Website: ulta-beauty
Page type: billing-address
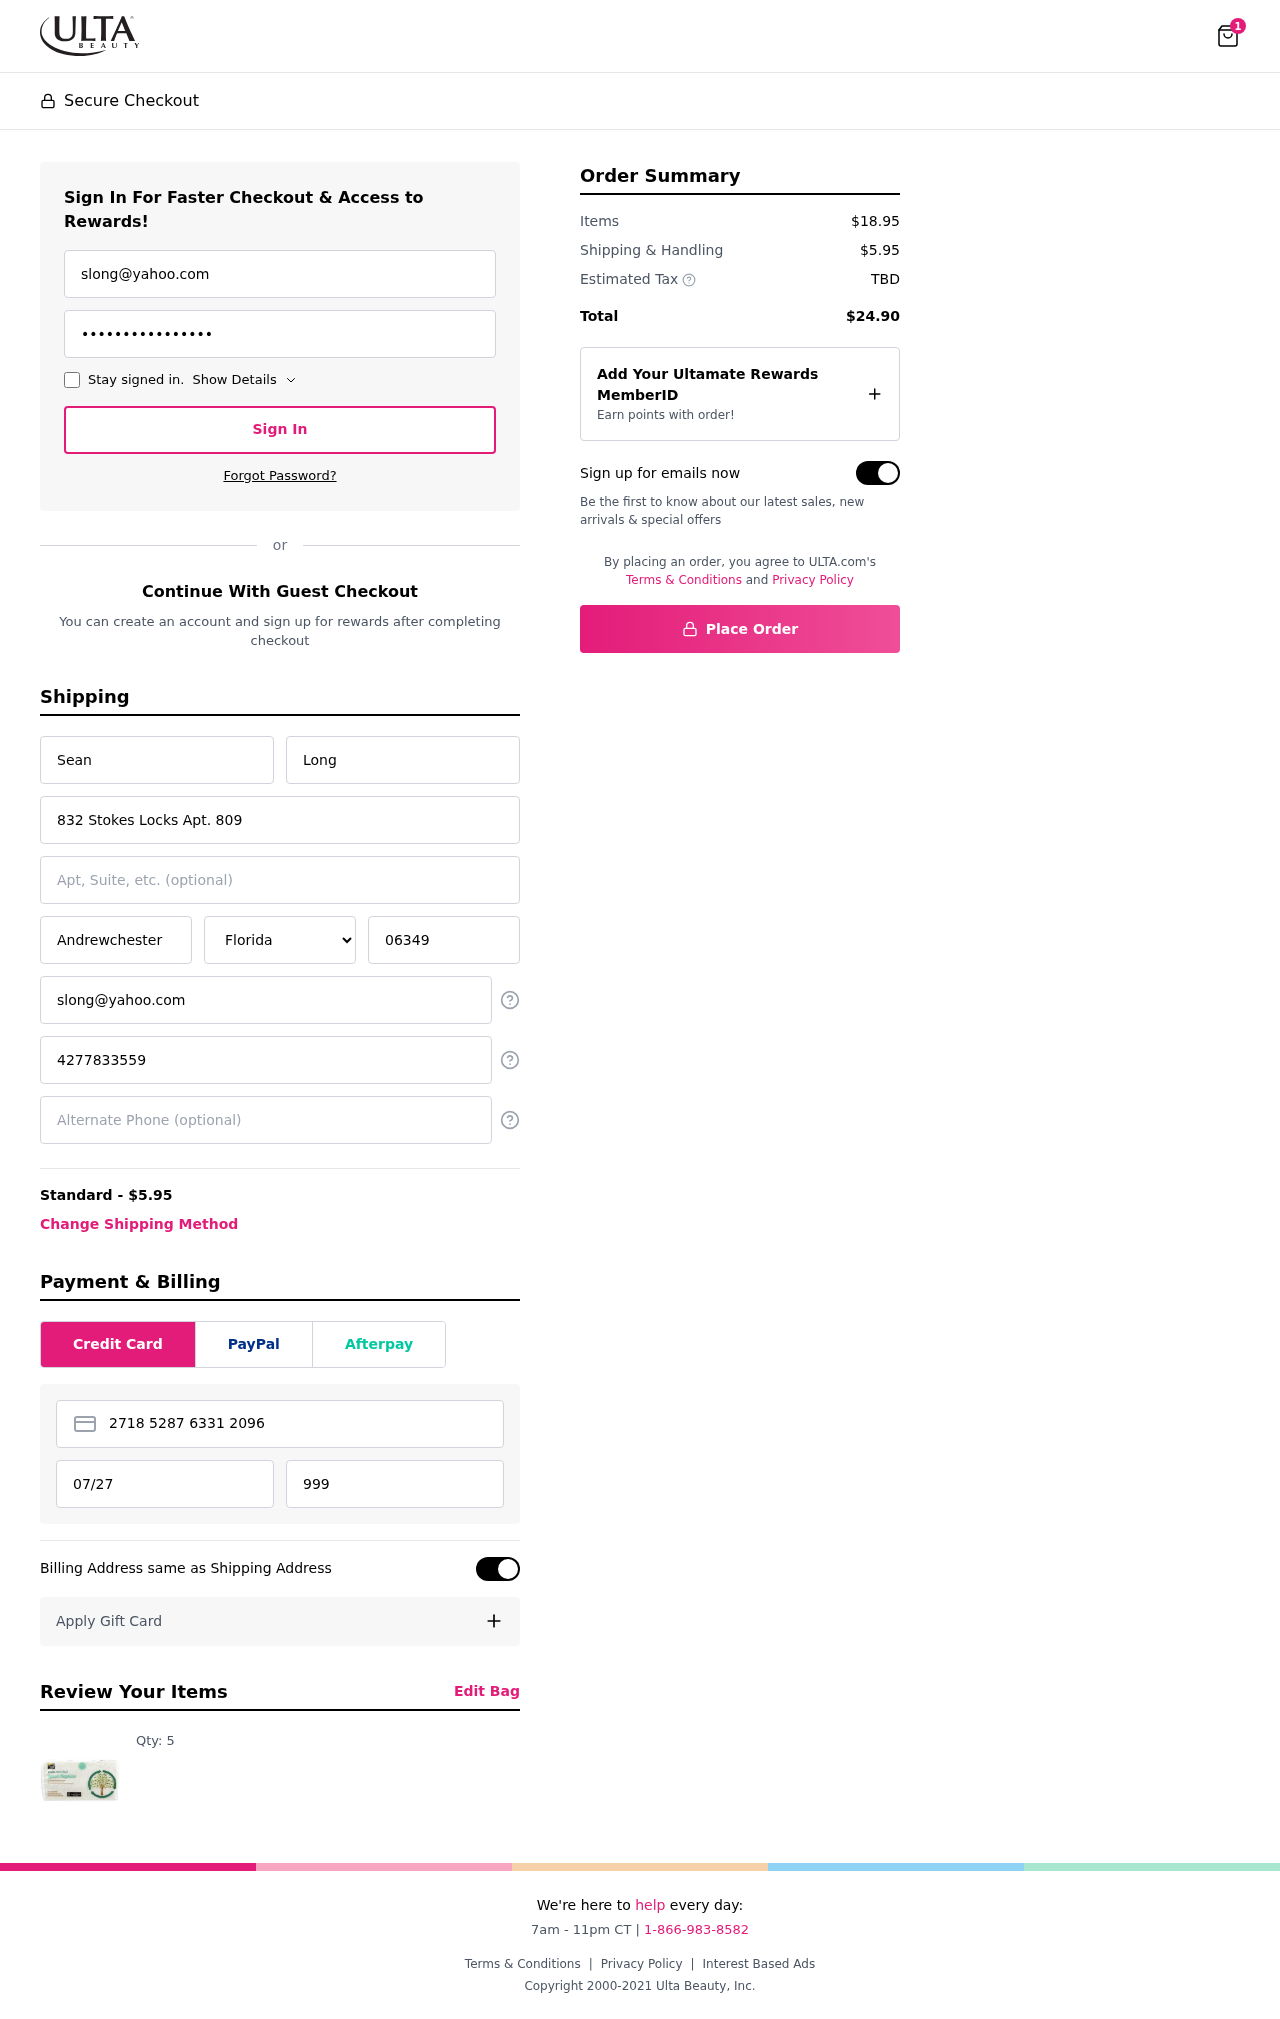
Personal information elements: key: PII_STATE
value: Florida
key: PII_EMAIL
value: slong@yahoo.com
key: PII_FIRSTNAME
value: Sean
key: PII_LASTNAME
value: Long
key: PII_STREET
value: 832 Stokes Locks Apt. 809
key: PII_CITY
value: Andrewchester
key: PII_POSTCODE
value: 06349
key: PII_PHONE
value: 4277833559
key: PII_CARD_NUMBER
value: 2718 5287 6331 2096
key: PII_CARD_EXPIRY
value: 07/27
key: PII_CARD_CVV
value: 999
Product elements: key: PRODUCT1_QUANTITY
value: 5
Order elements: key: ORDER_NUM_ITEMS
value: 1
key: ORDER_SHIPPING_COST
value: $5.95
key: ORDER_SUBTOTAL
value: $18.95
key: ORDER_TOTAL
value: $24.90